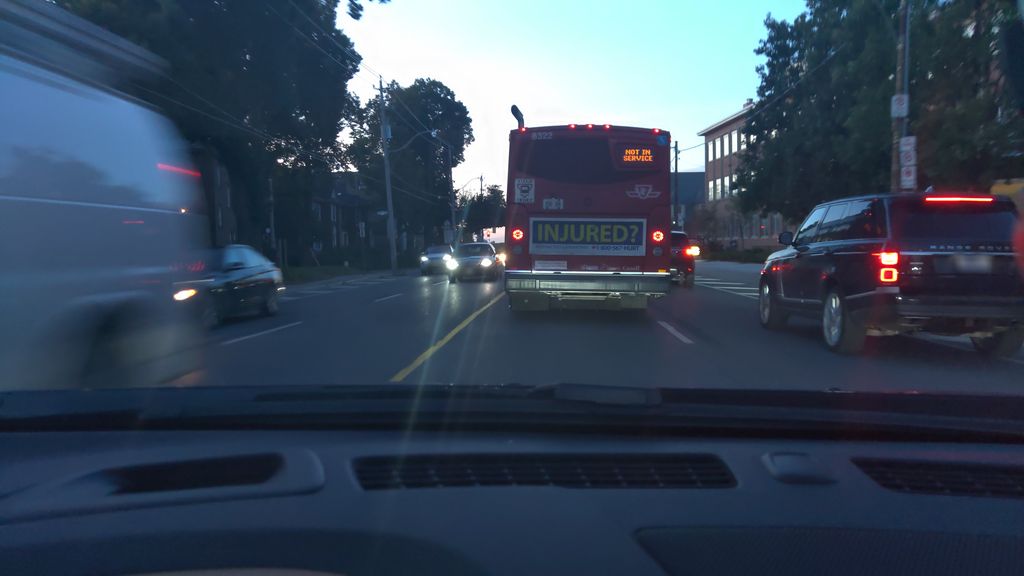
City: toronto